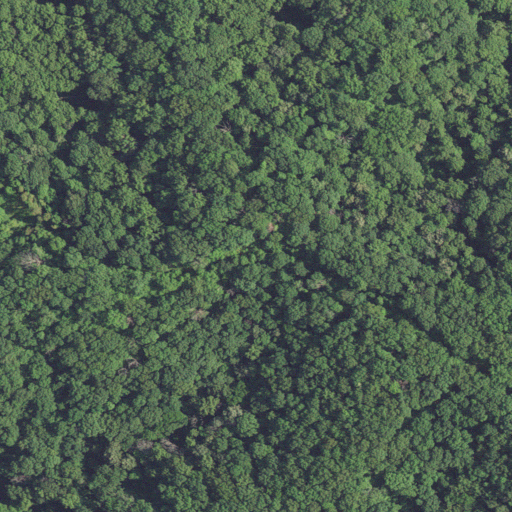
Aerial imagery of ridge(s) in West Virginia named Sourwood Ridge containing only deciduous forest